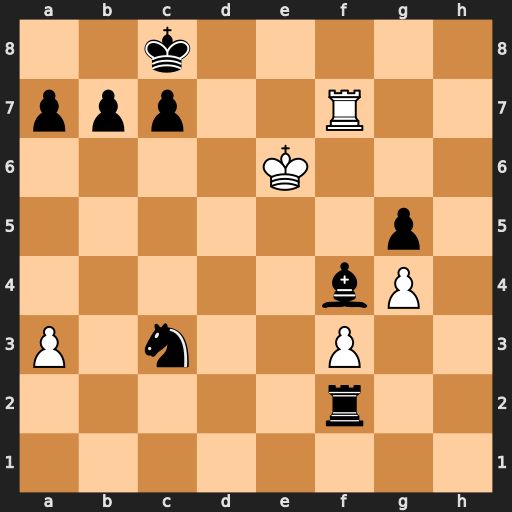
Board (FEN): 2k5/ppp2R2/4K3/6p1/5bP1/P1n2P2/5r2/8
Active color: w
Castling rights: -
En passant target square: -
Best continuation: Rf8#